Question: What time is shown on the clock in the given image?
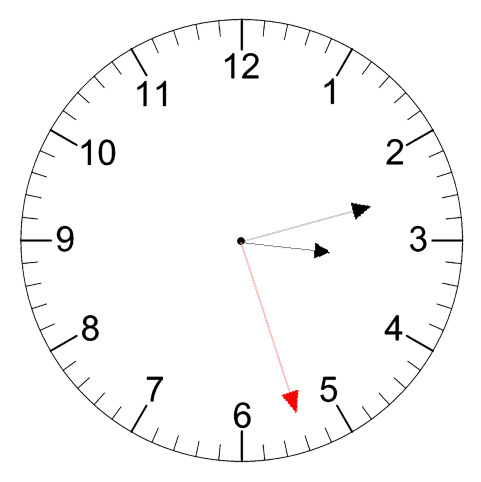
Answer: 03:12:27